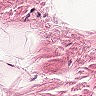
Metastatic tissue present: no